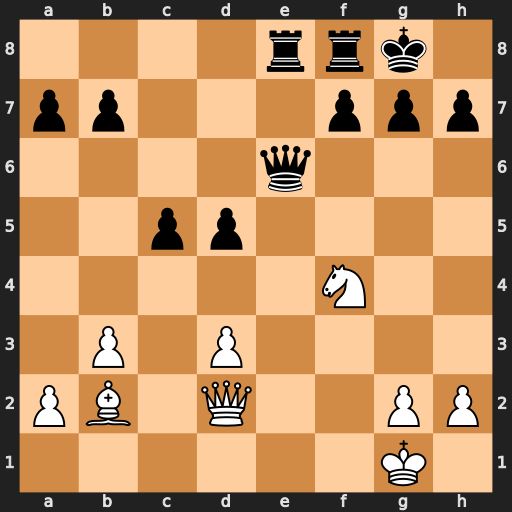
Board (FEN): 4rrk1/pp3ppp/4q3/2pp4/5N2/1P1P4/PB1Q2PP/6K1
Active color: w
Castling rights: -
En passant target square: -
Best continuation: Nxe6